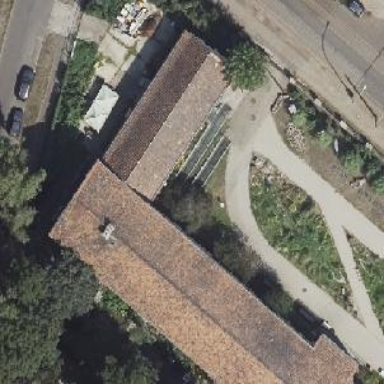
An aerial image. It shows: School building with gabled roof.